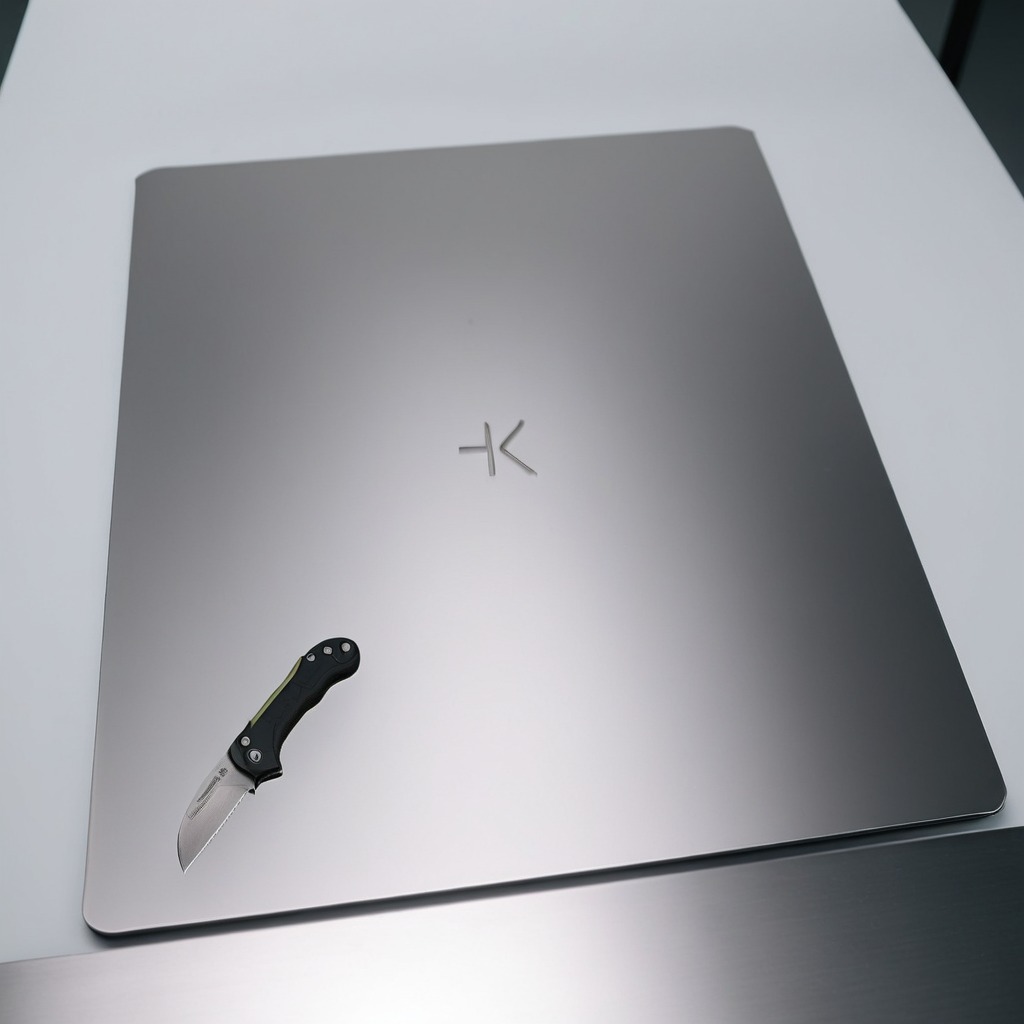
A utility knife is lying on the stainless steel table in a high-end prototyping lab.